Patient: sex M, age 83
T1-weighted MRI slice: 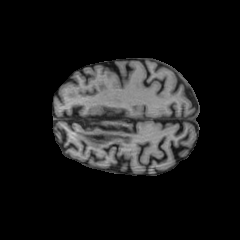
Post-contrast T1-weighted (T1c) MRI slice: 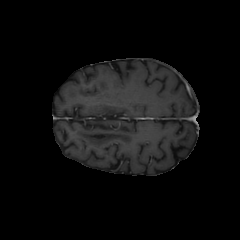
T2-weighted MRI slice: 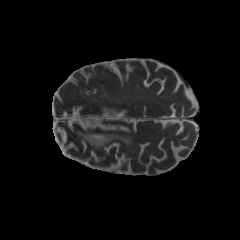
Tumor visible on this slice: no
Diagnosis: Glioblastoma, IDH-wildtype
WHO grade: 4